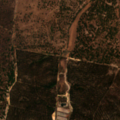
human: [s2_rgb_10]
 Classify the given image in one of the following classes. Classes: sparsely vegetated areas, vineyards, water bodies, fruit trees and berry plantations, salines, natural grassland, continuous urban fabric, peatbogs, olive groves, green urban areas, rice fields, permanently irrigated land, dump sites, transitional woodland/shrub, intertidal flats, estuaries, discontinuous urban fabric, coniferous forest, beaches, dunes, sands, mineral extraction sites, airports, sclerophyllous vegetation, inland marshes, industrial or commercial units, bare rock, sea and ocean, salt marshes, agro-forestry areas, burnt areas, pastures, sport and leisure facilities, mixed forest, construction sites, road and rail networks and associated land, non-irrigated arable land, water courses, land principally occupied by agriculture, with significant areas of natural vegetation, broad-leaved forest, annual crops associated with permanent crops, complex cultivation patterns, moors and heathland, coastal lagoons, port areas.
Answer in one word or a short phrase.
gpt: industrial or commercial units, agro-forestry areas, broad-leaved forest